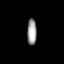
Tissue: prostate
Cell type: NK cells
Senescence score: 0.724
Nuclear area (px): 240
Mean DAPI intensity: 158.029